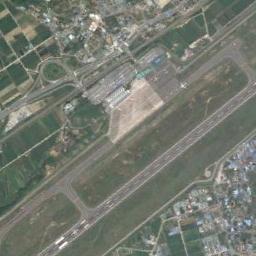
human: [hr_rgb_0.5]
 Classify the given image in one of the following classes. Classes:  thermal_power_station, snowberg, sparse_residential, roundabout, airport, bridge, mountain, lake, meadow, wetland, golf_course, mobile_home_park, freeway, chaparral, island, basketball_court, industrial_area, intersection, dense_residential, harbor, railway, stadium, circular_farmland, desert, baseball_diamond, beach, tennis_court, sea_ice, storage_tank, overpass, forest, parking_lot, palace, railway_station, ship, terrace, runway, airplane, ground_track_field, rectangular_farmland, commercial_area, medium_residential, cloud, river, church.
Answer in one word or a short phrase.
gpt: airport